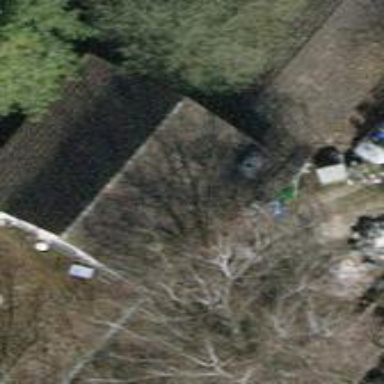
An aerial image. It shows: Building with tiled roof.